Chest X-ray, AP view. Patient: 21 years old, sex M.
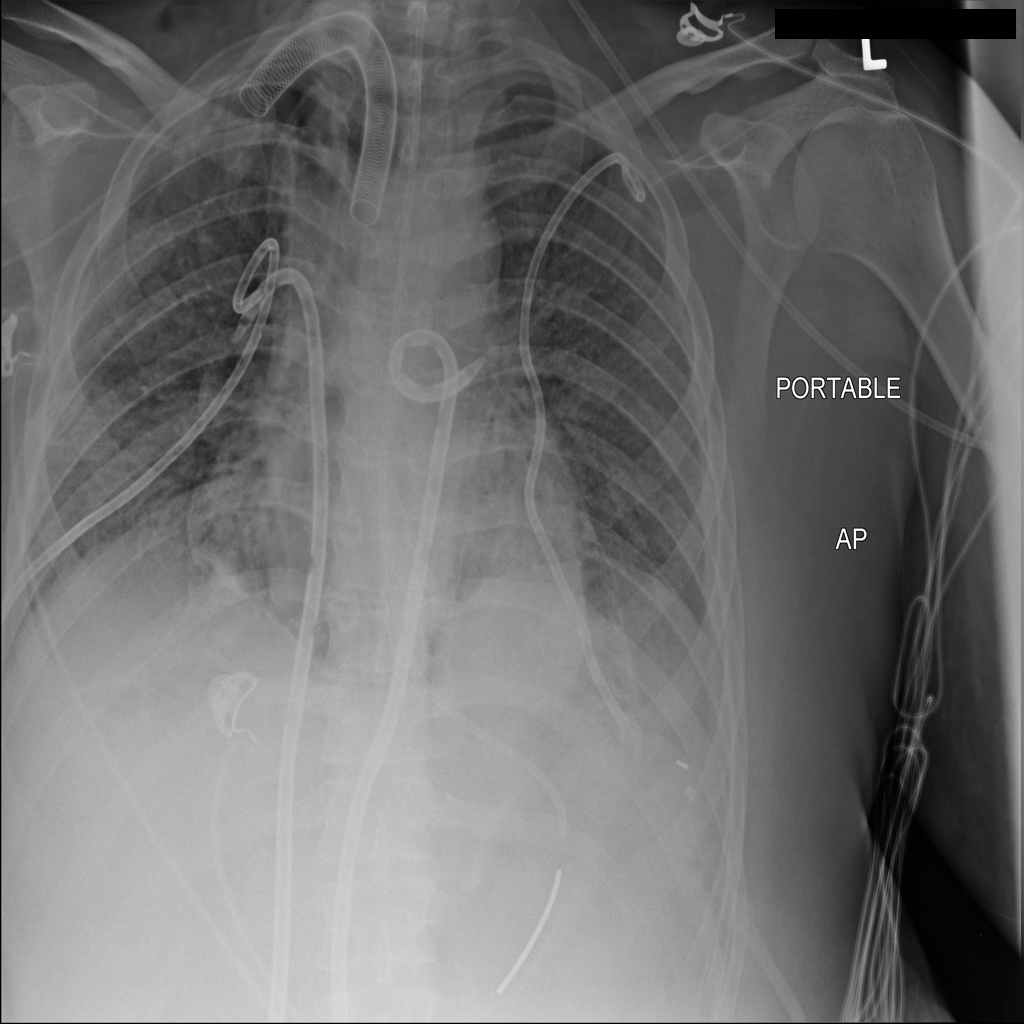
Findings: No Finding